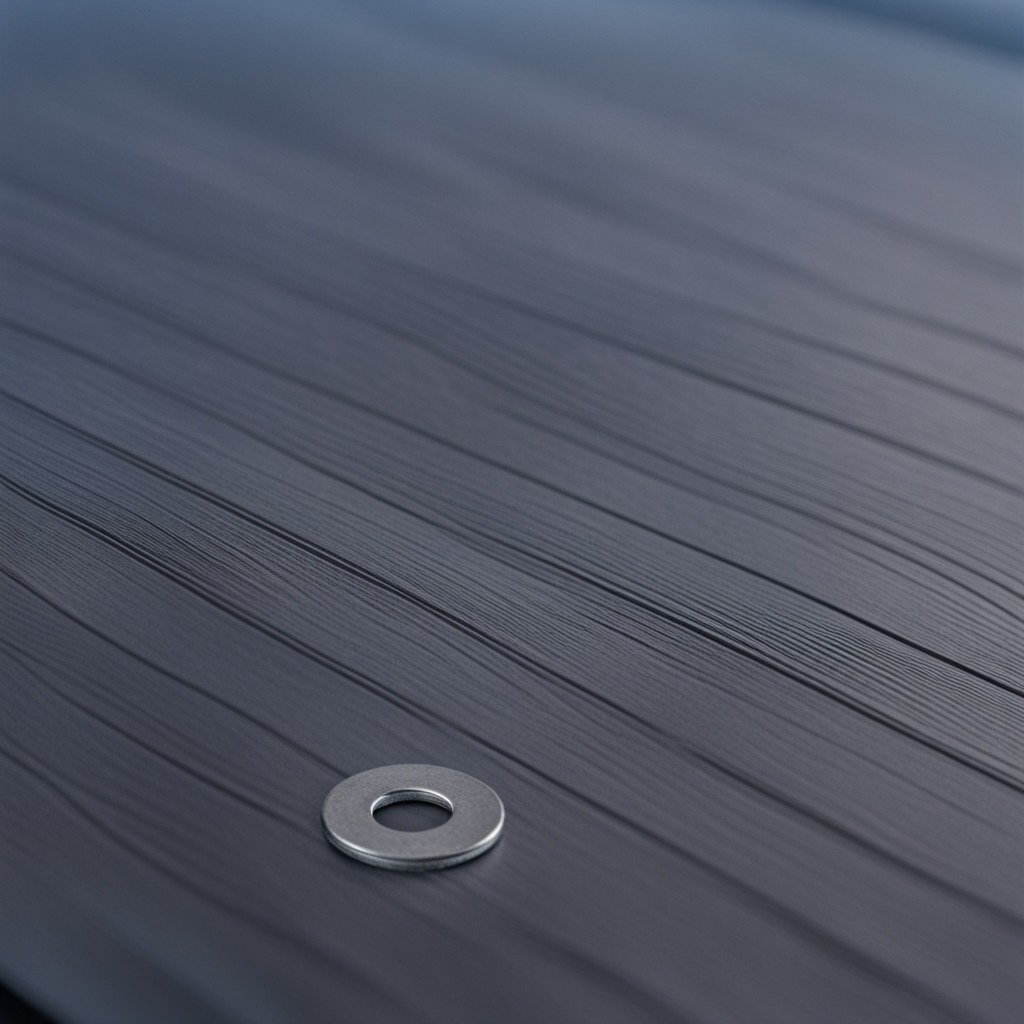
A flat metal washer is lying on the old table.